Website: ulta-beauty
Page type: payment
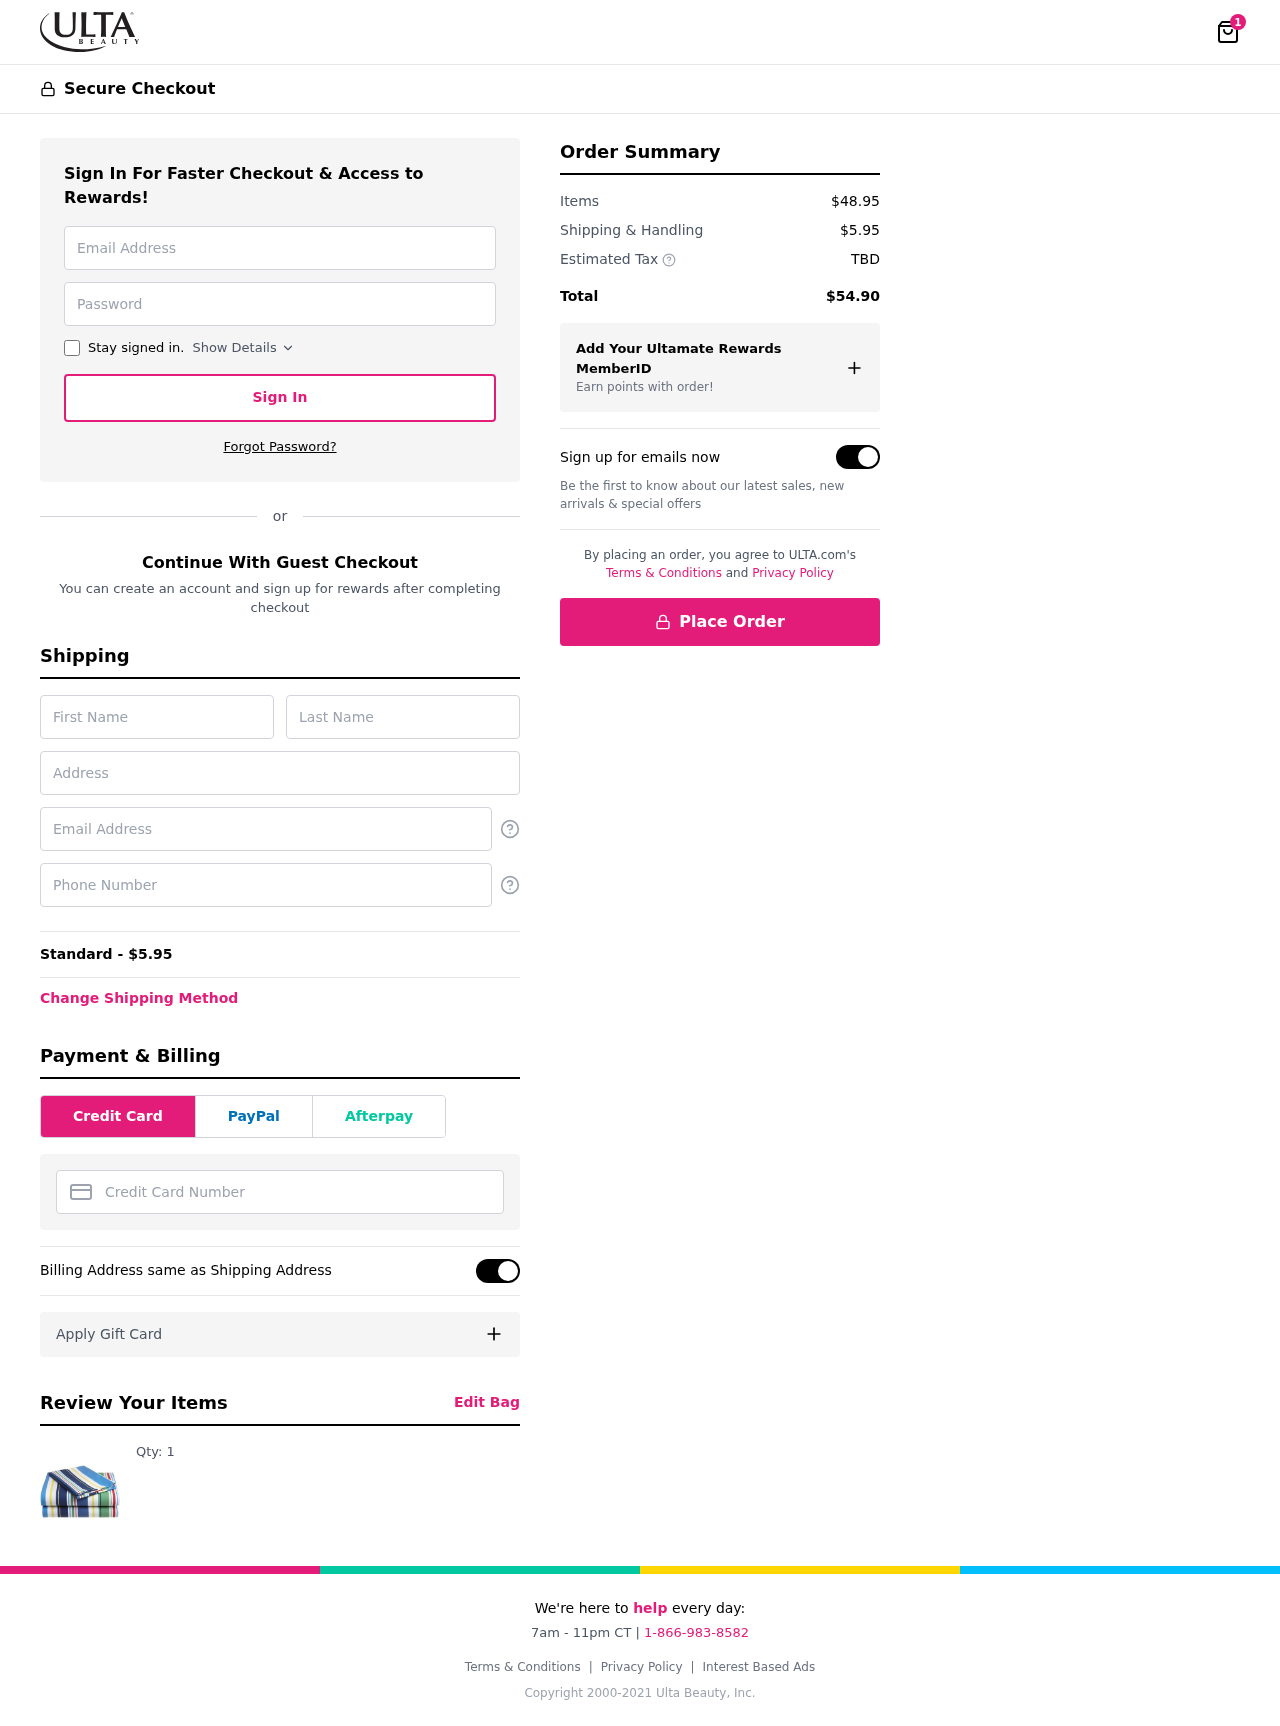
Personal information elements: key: PII_CARD_NUMBER
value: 2548 9704 8378 3857
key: PII_EMAIL
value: jennacollins@hotmail.com
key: PII_FIRSTNAME
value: Jenna
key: PII_LASTNAME
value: Collins
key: PII_PHONE
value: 2794496211
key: PII_STREET
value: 75927 David Via Suite 027
Product elements: key: PRODUCT1_QUANTITY
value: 1
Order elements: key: ORDER_NUM_ITEMS
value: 1
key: ORDER_SHIPPING_COST
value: $5.95
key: ORDER_SHIPPING_COST
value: Standard - $5.95
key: ORDER_SUBTOTAL
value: $48.95
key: ORDER_TAX
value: TBD
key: ORDER_TOTAL
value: $54.90